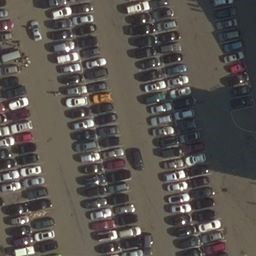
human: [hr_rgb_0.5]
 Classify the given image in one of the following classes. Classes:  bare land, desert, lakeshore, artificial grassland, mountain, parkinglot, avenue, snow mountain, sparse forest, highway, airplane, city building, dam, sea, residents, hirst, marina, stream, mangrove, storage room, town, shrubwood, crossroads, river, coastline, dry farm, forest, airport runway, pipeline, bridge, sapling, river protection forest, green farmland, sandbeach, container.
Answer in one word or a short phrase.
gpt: parkinglot